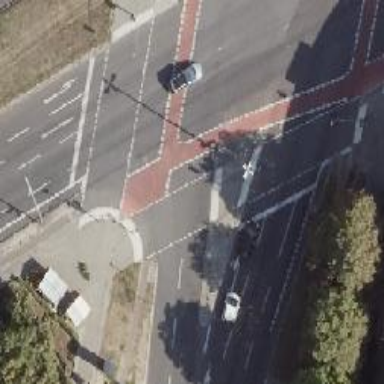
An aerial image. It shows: Road crossing with traffic signals.